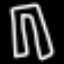
Label: pants